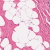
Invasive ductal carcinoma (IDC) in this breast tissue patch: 0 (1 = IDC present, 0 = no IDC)